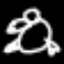
Label: frog